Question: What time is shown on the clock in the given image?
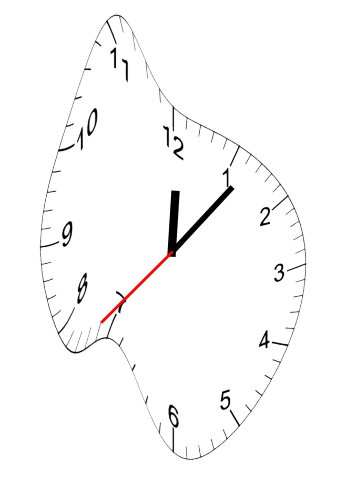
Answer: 12:06:37